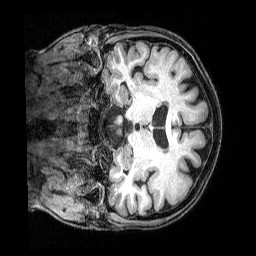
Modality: T1w
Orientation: coronal
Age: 68
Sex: female
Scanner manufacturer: siemens
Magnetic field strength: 3 T
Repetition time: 2.5 s
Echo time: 0.00369 s